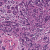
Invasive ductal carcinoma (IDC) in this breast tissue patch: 0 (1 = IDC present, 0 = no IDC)